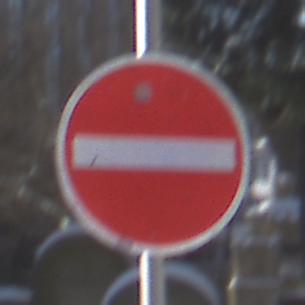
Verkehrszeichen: VerbotDerEinfahrt
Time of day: MorningAfternoon
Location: Outdoor (Special)
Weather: Clear
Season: Winter
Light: Natural